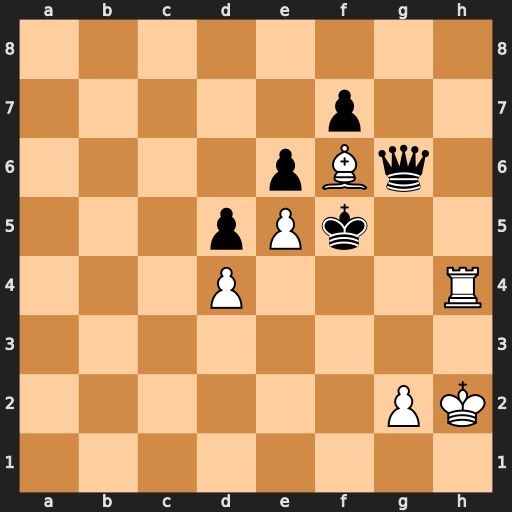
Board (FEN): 8/5p2/4pBq1/3pPk2/3P3R/8/6PK/8
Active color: w
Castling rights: -
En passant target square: -
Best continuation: g3 Qg8 Rf4+ Kg6 Rg4+